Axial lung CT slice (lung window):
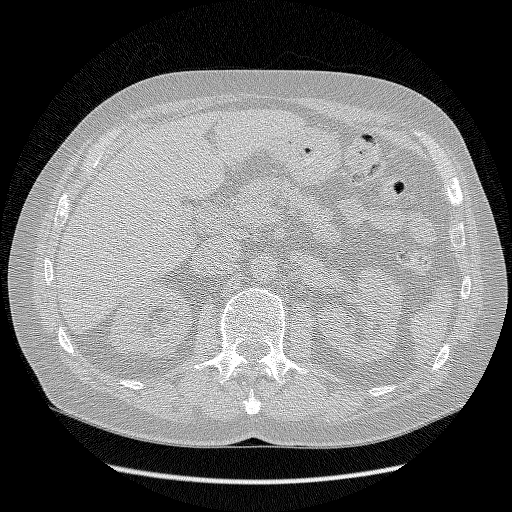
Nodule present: no